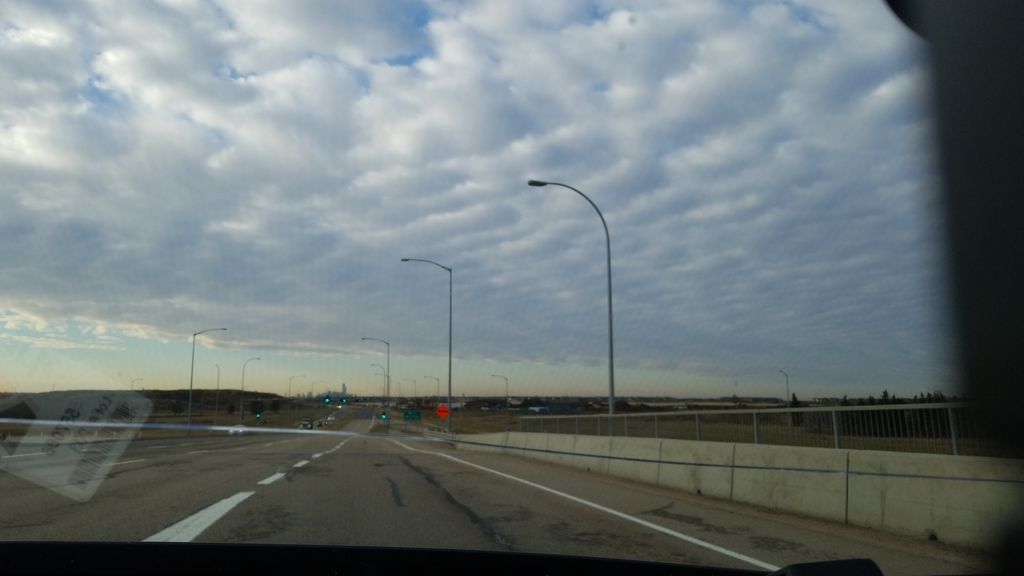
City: edmonton